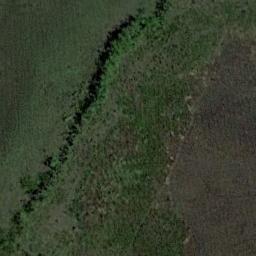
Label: meadow